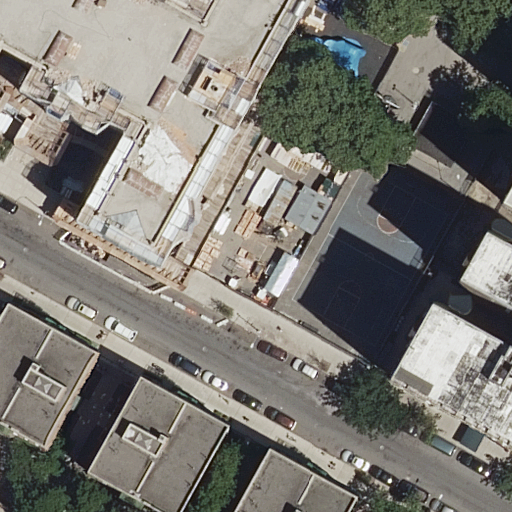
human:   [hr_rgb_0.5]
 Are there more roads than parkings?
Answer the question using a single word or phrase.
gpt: no

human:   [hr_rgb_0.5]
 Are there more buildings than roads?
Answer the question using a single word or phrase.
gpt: yes

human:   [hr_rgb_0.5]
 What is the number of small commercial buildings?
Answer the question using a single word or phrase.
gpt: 0

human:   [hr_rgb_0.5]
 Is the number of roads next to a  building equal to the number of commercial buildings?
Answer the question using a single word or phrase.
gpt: no

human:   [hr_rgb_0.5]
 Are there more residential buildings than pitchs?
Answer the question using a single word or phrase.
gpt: yes

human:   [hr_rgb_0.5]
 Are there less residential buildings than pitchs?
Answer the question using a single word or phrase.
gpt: no

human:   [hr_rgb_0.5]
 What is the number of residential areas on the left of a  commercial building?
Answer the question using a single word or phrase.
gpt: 0

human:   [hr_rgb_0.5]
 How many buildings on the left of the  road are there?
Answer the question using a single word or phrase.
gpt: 2

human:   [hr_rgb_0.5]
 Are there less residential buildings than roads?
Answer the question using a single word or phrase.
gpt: no

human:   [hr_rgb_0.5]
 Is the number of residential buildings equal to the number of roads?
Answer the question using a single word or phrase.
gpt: no

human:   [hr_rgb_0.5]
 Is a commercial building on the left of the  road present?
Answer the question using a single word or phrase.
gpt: no

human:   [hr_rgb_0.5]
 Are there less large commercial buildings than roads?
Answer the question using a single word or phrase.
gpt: yes

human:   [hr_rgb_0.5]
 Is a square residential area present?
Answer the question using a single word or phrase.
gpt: no

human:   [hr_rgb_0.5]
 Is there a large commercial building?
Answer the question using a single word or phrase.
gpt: no

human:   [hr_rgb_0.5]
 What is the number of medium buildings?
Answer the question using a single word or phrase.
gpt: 4

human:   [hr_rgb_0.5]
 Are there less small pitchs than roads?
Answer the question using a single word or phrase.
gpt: yes

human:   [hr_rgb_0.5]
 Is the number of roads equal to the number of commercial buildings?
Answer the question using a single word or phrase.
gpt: no

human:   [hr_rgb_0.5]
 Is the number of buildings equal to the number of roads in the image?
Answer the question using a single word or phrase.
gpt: no

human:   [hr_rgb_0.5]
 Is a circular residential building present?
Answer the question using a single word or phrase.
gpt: no

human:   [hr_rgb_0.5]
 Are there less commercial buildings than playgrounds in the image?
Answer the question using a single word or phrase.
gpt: yes

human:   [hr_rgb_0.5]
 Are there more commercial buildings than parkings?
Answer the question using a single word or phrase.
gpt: no

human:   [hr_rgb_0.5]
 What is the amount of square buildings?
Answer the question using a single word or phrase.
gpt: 0

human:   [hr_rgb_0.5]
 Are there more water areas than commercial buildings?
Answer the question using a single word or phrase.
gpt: no

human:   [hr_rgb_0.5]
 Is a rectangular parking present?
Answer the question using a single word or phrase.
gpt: yes

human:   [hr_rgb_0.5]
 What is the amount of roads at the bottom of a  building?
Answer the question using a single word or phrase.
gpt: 1

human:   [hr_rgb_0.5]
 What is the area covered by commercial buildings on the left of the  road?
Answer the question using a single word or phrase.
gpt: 0m2

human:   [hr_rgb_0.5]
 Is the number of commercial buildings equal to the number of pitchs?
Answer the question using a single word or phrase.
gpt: no

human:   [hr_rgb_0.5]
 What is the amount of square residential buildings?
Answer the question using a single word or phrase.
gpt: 0

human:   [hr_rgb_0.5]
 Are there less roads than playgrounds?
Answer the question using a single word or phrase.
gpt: no

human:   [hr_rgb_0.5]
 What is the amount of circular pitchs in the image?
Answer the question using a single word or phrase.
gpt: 0

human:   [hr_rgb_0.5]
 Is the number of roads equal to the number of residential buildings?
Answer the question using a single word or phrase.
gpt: no

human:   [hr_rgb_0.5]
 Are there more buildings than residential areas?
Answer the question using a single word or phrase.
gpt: yes

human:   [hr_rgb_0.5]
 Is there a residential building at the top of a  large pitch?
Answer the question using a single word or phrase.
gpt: yes

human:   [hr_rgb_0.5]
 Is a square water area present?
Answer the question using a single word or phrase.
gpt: no

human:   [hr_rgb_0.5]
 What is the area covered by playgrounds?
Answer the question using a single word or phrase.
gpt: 3319m2

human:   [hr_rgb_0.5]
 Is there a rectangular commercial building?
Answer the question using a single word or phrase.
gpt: no